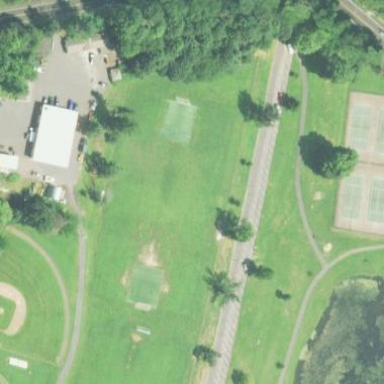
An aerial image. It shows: Soccer pitch designated for leisure and sports activities.